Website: home-depot
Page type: order-tracking
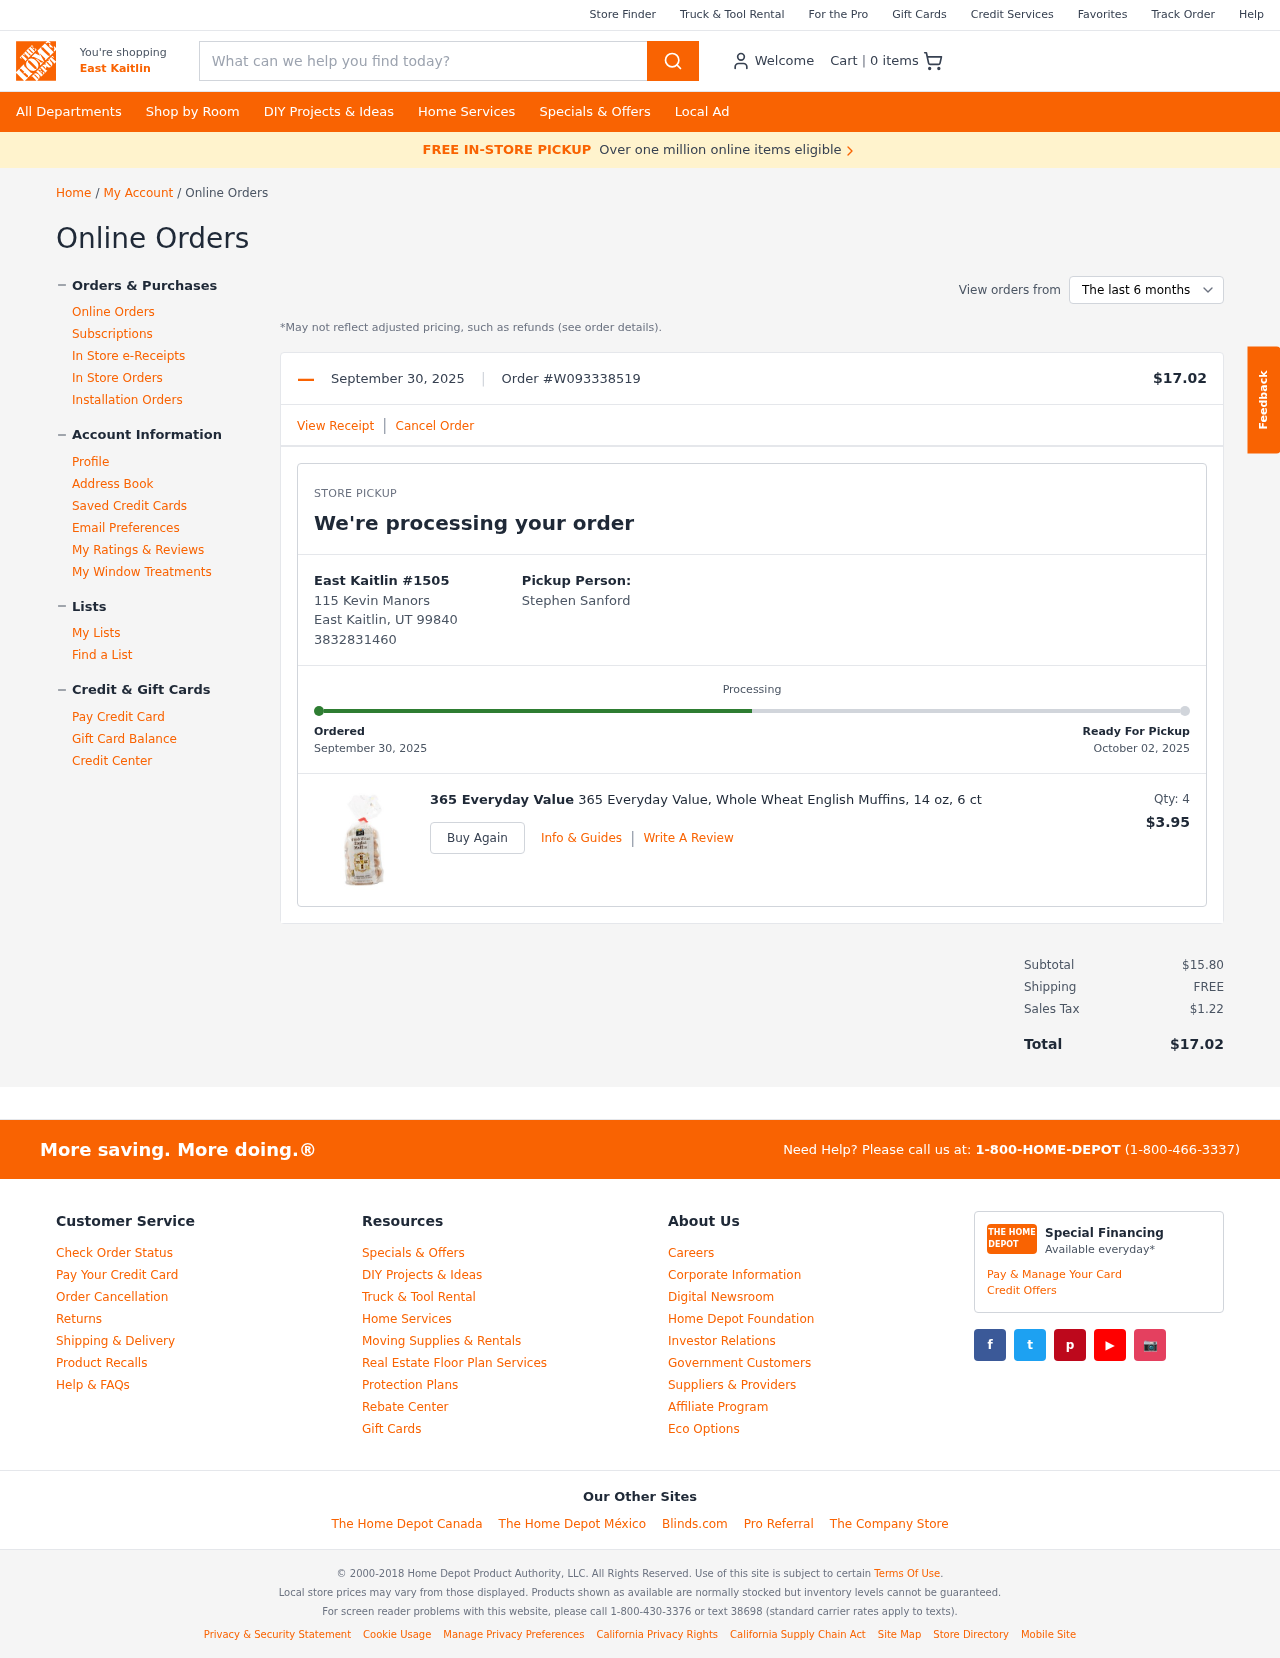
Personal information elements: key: PII_CITY
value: East Kaitlin
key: PII_FULLNAME
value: Stephen Sanford
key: PII_LOCATION1_CITY
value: East Kaitlin
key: PII_LOCATION1_STREET
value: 115 Kevin Manors
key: PII_LOCATION1_CITY_STATE_ZIP
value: East Kaitlin, UT 99840
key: PII_PHONE
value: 3832831460
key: PII_PHONE_LINE
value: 1460
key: PII_PHONE_SUFFIX
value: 1460
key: PII_PHONE2
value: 3832831460
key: PII_PHONE3
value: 3832831460
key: PII_PHONE_NUMERIC
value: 3832831460
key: PII_PHONE_LINE_NUMERIC
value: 1460
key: PII_PHONE_SUFFIX_NUMERIC
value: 1460
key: PII_PHONE2_NUMERIC
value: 3832831460
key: PII_PHONE3_NUMERIC
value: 3832831460
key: PII_PHONE_DIGITS
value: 3832831460
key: PII_PHONE_LAST4
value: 1460
Product elements: key: PRODUCT1_BRAND
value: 365 Everyday Value
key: PRODUCT1_NAME
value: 365 Everyday Value, Whole Wheat English Muffins, 14 oz, 6 ct
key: PRODUCT1_PRICE
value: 3.95
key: PRODUCT1_QUANTITY
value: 4
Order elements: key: ORDER_NUM_ITEMS
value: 0
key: ORDER_DATE
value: September 30, 2025
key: ORDER_ID
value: W093338519
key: ORDER_TOTAL
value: $17.02
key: ORDER_DATE2
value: September 30, 2025
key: ORDER_DELIVERY_DATE
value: October 02, 2025
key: ORDER_SUBTOTAL
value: $15.80
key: ORDER_SHIPPING_COST
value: FREE
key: ORDER_TAX
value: $1.22
Search elements: key: HEADER_SEARCH
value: What can we help you find today?